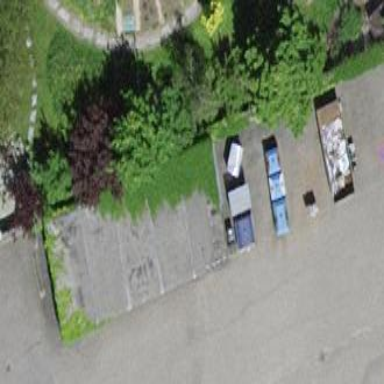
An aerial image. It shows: Garage.